Field crop: maize
Growth stage: 2
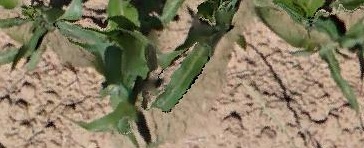
Species: maize